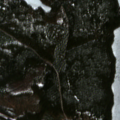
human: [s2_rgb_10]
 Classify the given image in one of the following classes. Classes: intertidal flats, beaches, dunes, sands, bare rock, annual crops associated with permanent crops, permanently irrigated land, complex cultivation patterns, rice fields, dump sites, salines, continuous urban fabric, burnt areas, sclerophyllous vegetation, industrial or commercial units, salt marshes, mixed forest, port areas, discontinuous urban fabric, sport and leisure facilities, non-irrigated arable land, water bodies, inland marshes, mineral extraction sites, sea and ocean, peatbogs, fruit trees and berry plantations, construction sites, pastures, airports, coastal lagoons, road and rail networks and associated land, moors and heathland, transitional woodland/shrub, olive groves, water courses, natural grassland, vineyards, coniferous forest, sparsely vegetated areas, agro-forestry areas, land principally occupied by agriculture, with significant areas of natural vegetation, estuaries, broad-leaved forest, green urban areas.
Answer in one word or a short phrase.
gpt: coniferous forest, mixed forest, water bodies